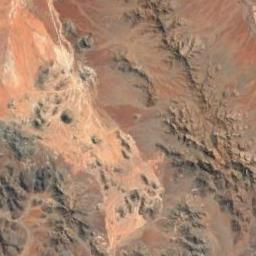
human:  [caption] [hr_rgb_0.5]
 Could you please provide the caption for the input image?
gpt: The mountains are winding and undulating .

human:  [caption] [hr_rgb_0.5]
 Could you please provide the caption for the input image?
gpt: The mountain is full of yellow soil .

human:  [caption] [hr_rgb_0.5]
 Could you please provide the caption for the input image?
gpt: The mountain has a rugged surface and its rocks are red and brown .

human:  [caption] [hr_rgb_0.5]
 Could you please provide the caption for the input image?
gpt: There are many rocks on the brown mountain .

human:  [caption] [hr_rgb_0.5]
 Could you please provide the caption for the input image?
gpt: The mountains are covered with yellow dirt .